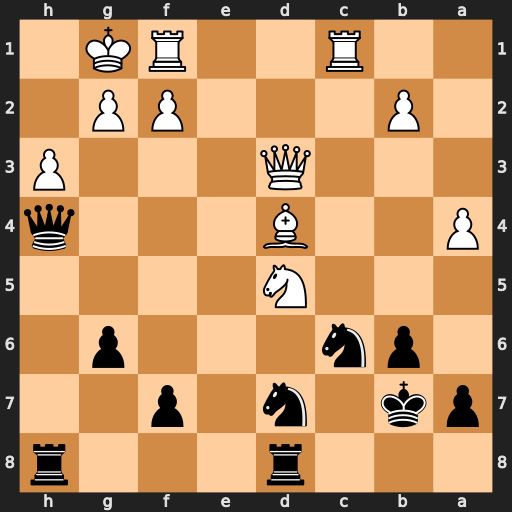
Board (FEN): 3r3r/pk1n1p2/1pn3p1/3N4/P2B3q/3Q3P/1P3PP1/2R2RK1
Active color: b
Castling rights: -
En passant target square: -
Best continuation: Qxd4 Qxd4 Nxd4